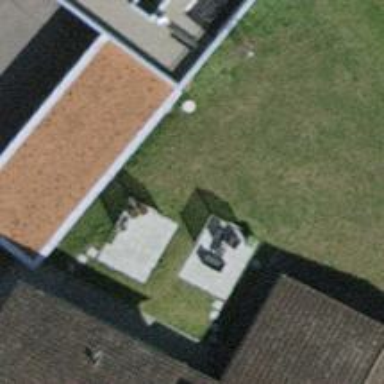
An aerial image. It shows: View of roof of building.